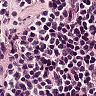
Metastatic tissue present: no